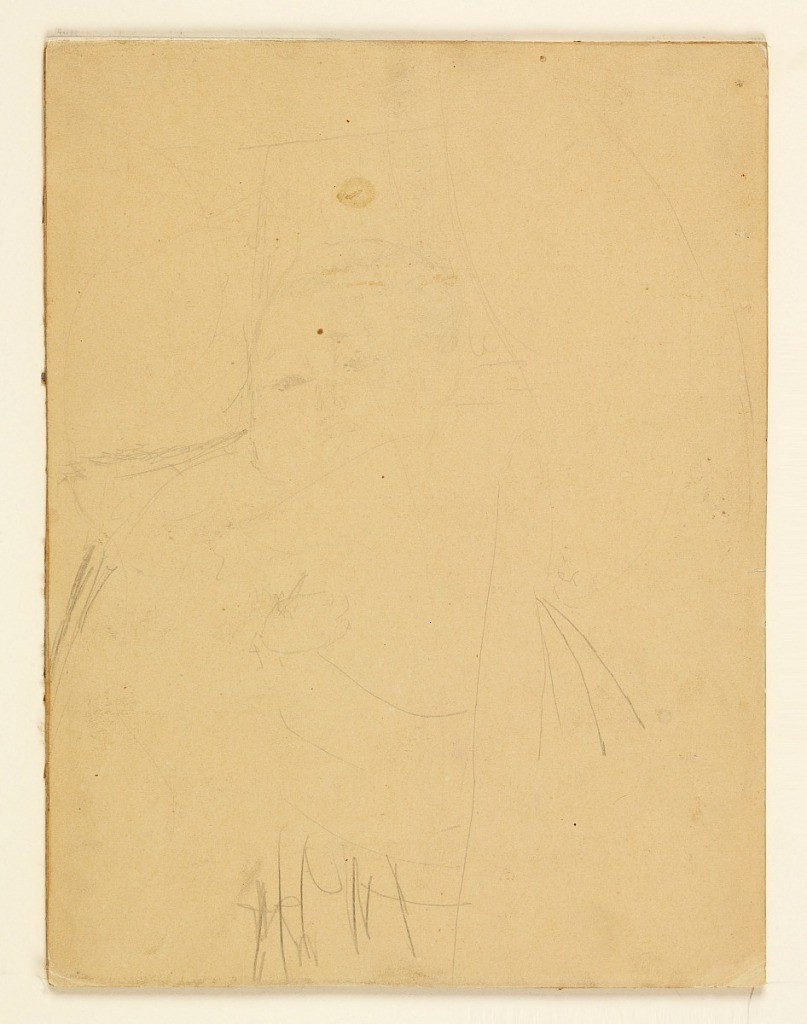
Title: Child
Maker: Amedeo Modigliani, Italian, 1884–1920
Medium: Graphite on cream wove paper mounted on cardboard
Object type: Drawing
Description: Very faint drawing of a child's face. The infant's eyes are open and the face is turned slightly to the left.  A blanket or wrap is indicated by  short strokes of graphite.